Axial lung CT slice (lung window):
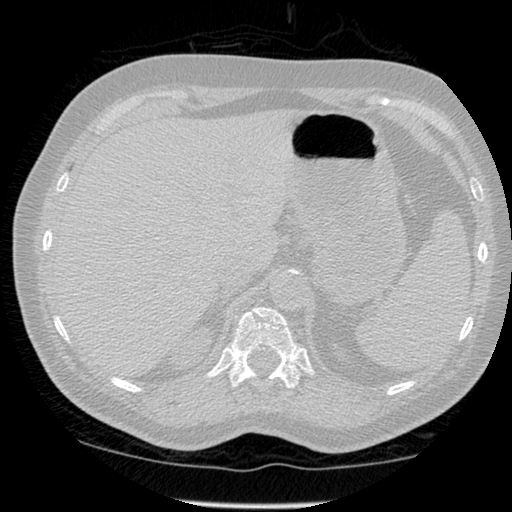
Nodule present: no